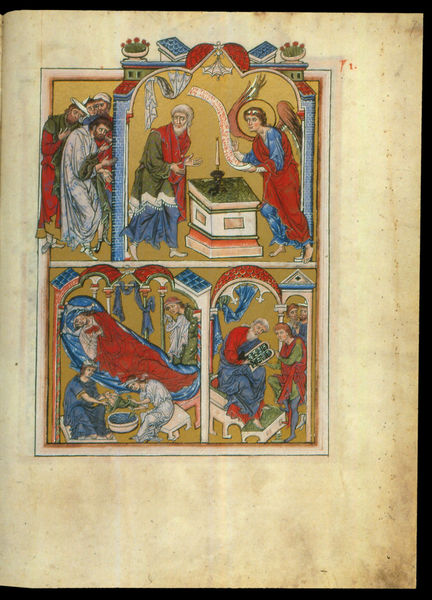
Titel: Das Goslarer Evangeliar
Institution: Goslar, Stadtarchiv
Schlagwörter: blau, flügel, mann, umhang, wasser, baden, grün, fenster, säulen, weiss, rot, band, bibel, rahmen, schüssel, tot, bild, kirche, gewand, gold, blatt, engel, topf, farbig, liegen, schlafen, hocker, schemel, tafel, lesen, kerze, bett, liegend, zeigen, bögen, waschen, moses, buch, vergoldet, druck, seite, illustration, altar, buchdruck, buchseite, heiligenschein, sarg, christus, jesus, jesus christus, schreiben, mittelalter, gebote, heiliger, maria, miniatur, szenen, aureole, verkündigung, geburt, erlöser, waschung, zehn, mariä, tafeln, apostel, mose, buchmalerei, evangelist, messias, gottessohn, sohn gottes, gesetze, zehn gebote, gesetzestafel, christkind, t, steintafeln, christkönig, heilland, erretter, jesus von nazaret